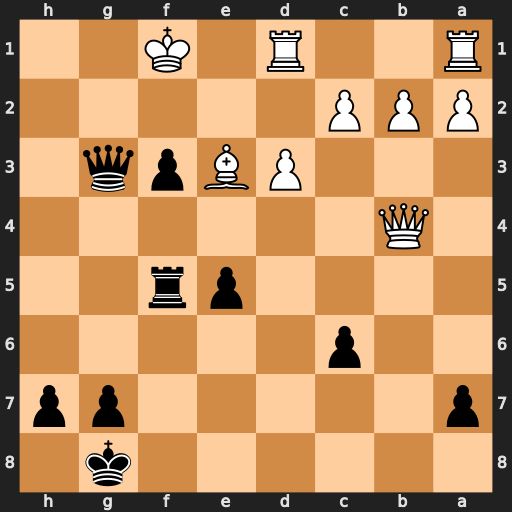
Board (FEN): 6k1/p5pp/2p5/4pr2/1Q6/3PBpq1/PPP5/R2R1K2
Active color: b
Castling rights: -
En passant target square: -
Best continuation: Qg2+ Ke1 Qe2#